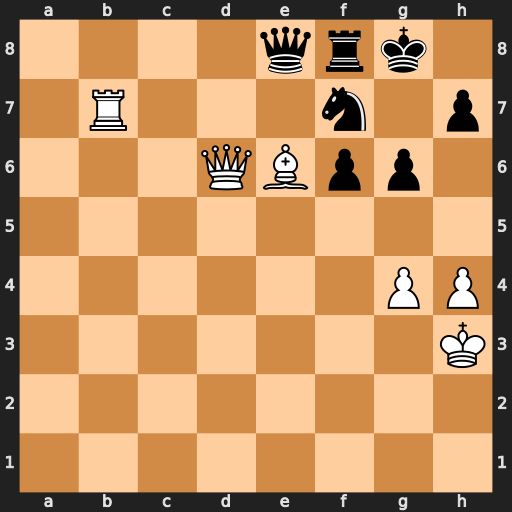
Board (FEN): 4qrk1/1R3n1p/3QBpp1/8/6PP/7K/8/8
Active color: w
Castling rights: -
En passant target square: -
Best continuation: Bxf7+ Rxf7 Rb8 Qxb8 Qxb8+